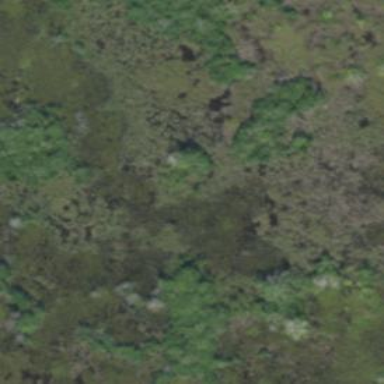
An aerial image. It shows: Saltmarsh wetland featuring plant community of Saltwater Marshes/Halophytic Herbaceous Prairie.